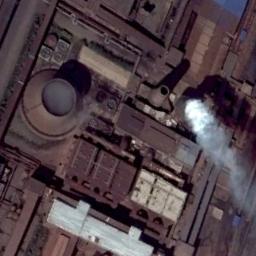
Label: thermal_power_station